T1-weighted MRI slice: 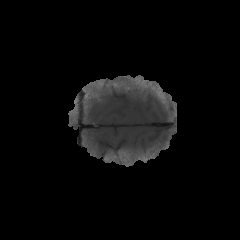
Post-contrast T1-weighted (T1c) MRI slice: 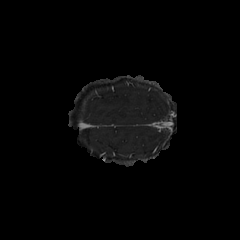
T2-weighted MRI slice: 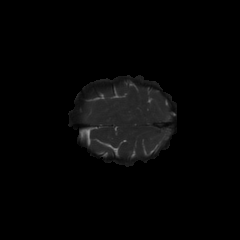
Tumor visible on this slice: no